Question: I am currently facing a problem in placing an image out of div. I want the image to be floated extreme right of screen irrespective of div screen size.
I built a <URL> for the problem that i am facing.
CSS:
'''
.outer{
background:cyan;
position:relative;
width:700px;
height:475px;
}
.inner{
width:370px;
color:#fff;
position:absolute;
background:red;
top:35px;
}
'''
Image shall look like as below as per solution

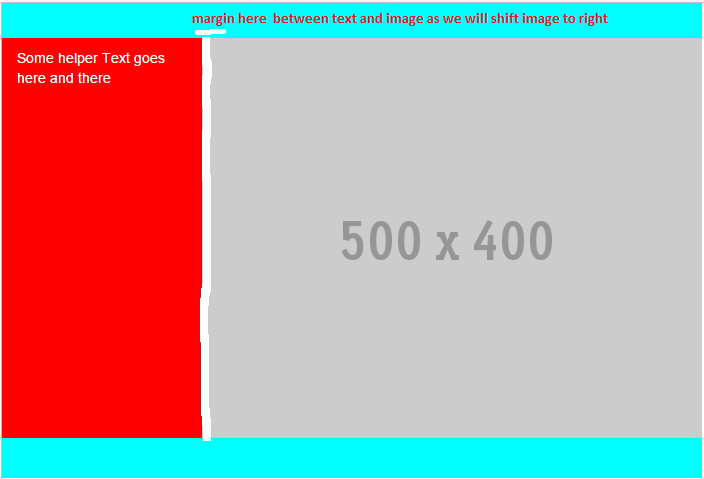
Answer: it may help you try this
'''
.inner
{
width:100%;
color:#fff;
position:absolute;
background:red;
top:35px;
}
'''
<URL>
## another demo without inline style
'''
.inner .col-sm-6:nth-child(1)
{
padding-top:10px;
width:20%;
float:left;
}
.anotherdiv
{
width:80%;
float:left;
padding:0;
}
.anotherdiv img{
widh:100%;
}
'''
ijust make these changes in this
<URL>